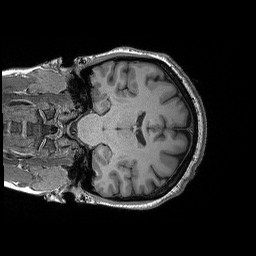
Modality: T1w
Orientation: coronal
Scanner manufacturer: siemens
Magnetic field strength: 3 T
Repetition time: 2.3 s
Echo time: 0.00298 s